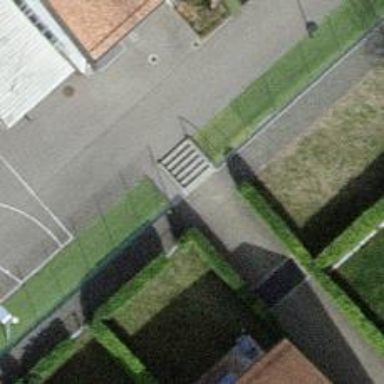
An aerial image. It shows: Road with steps.